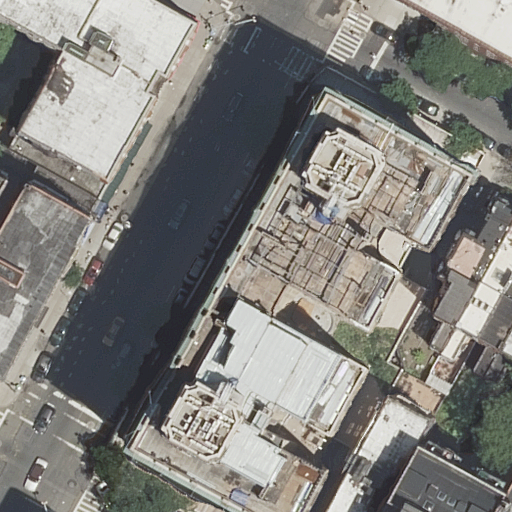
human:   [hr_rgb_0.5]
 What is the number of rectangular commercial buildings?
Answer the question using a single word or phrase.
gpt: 0

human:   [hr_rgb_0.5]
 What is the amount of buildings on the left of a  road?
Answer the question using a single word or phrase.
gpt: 6

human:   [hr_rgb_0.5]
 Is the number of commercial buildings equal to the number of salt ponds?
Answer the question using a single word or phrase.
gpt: yes

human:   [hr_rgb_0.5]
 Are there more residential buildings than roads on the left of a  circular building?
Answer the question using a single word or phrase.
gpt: yes

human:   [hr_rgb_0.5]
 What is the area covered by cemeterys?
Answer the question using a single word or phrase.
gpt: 0m2

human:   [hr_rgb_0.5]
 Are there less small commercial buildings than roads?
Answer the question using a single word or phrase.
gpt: yes

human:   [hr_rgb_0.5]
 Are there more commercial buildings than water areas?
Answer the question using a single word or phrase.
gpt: no

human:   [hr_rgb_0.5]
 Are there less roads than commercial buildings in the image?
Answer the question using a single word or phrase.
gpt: no

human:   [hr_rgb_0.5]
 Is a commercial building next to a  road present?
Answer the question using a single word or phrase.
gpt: no

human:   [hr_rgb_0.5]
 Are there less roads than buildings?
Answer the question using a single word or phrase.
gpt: yes

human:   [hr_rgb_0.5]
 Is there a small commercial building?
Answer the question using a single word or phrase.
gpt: no

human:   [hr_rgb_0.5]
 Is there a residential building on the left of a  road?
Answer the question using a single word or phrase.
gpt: yes

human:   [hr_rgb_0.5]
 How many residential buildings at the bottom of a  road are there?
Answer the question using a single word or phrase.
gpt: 12

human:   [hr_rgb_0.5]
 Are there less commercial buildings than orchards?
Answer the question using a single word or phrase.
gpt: no

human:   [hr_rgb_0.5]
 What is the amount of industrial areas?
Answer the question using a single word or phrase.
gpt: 0

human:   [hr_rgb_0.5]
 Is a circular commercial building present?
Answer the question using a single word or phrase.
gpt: no

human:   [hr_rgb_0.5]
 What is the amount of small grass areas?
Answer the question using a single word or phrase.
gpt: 0

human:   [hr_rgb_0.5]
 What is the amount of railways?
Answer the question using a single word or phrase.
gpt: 0

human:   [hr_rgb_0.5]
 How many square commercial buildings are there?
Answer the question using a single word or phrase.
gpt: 0

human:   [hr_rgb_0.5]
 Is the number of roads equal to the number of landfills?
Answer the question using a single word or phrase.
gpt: no

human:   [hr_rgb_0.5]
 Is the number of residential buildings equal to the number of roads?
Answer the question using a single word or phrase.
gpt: no

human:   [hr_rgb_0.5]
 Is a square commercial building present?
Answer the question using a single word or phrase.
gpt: no

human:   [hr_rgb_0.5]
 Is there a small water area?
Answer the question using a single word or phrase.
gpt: no

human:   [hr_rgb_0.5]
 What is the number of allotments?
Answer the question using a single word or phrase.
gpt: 0

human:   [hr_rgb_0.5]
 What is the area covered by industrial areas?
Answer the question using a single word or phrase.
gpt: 0m2

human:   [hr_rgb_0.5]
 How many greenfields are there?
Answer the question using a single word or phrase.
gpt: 0

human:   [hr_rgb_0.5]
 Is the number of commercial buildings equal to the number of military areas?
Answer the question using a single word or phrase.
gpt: yes

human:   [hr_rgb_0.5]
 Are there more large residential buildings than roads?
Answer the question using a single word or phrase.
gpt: no

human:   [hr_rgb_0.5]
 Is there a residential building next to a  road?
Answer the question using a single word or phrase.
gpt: yes

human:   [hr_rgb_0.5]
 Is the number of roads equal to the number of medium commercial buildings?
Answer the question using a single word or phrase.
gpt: no

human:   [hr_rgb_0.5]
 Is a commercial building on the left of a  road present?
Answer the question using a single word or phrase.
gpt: no

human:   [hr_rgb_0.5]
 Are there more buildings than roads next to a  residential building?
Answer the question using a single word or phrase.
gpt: yes

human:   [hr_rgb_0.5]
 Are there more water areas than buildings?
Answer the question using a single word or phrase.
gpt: no

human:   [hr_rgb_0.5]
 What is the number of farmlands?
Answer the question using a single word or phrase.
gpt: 0

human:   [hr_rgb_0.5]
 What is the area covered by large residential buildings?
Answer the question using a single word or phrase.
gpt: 1930m2

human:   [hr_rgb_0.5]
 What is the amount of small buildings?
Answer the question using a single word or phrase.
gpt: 6